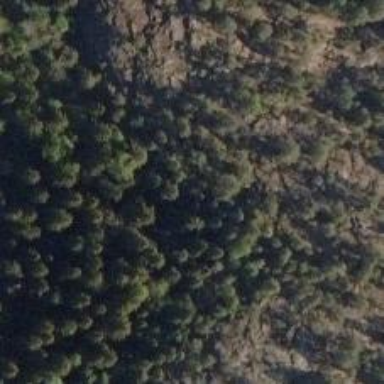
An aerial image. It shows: Natural cliff.